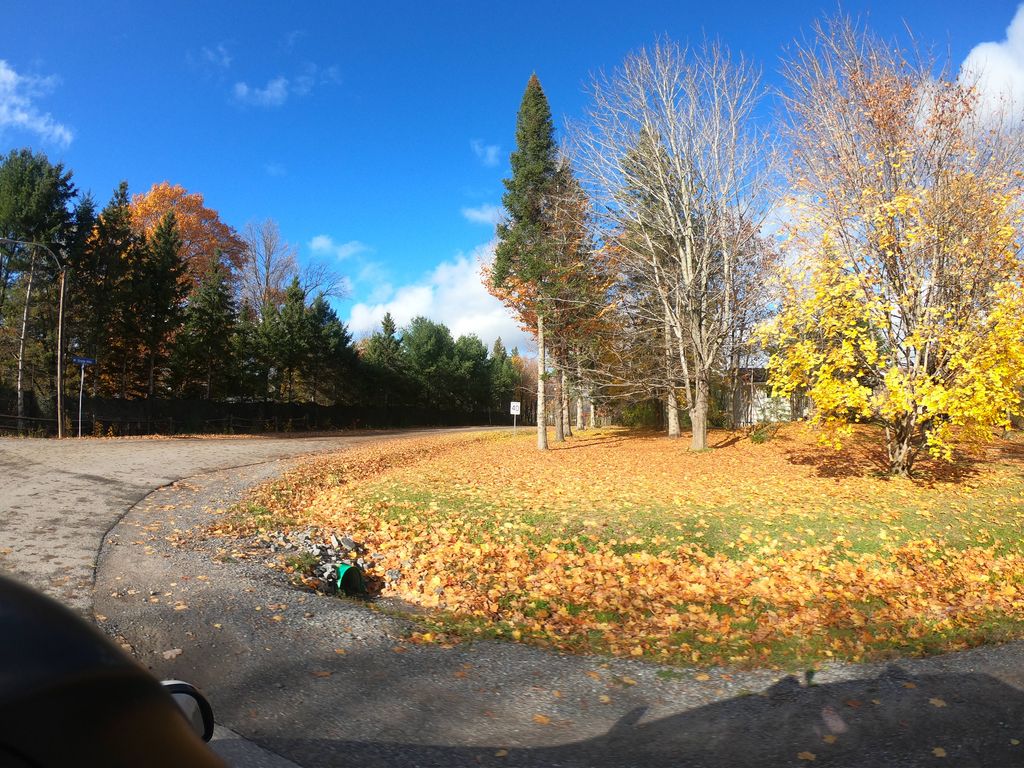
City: ottawa-gatineau